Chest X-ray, AP view. Patient: 56 years old, sex F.
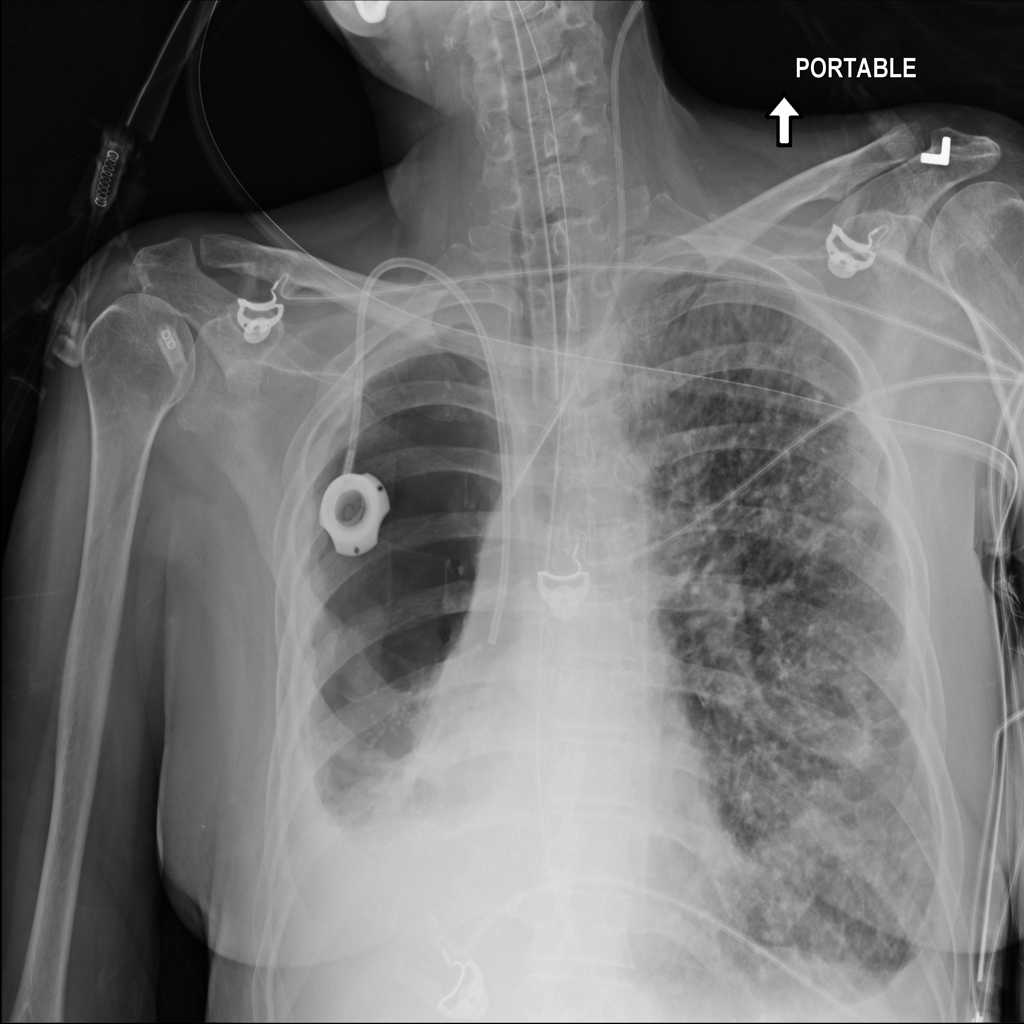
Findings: No Finding